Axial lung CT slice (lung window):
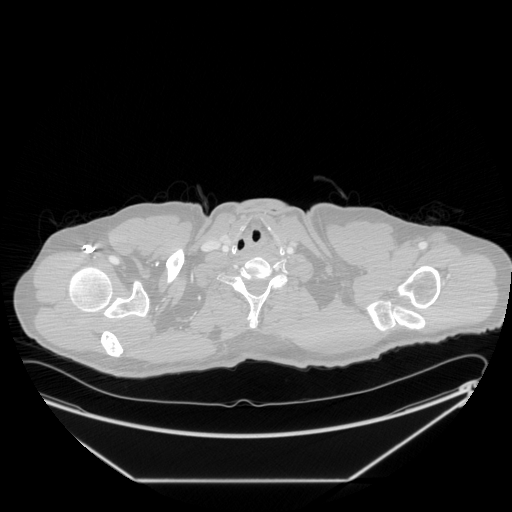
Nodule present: no